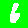
Digit: 6